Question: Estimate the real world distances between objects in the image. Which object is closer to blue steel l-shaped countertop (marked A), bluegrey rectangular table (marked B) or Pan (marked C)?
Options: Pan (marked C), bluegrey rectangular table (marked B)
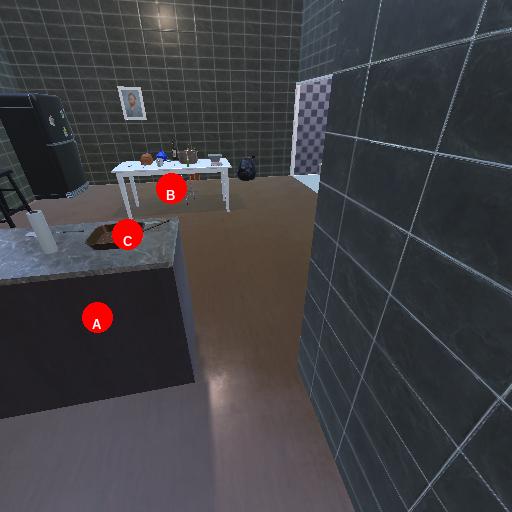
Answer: Pan (marked C)